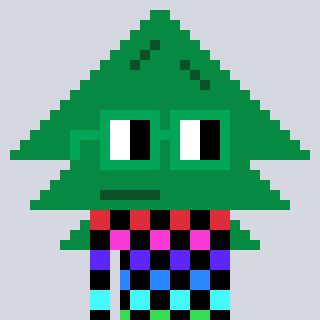
a pixel art character with square green glasses, a fir-shaped head and a darkpink-colored body on a cool background